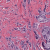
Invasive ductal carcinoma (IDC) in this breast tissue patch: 1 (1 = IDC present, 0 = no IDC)